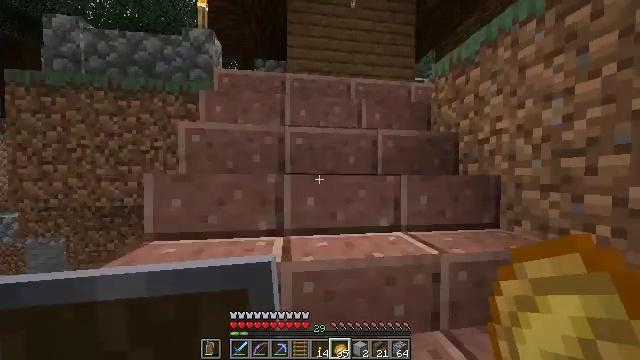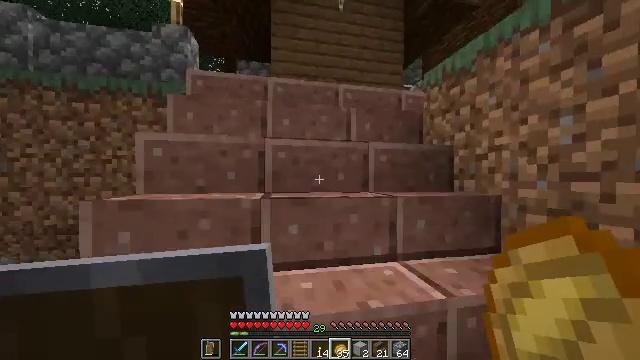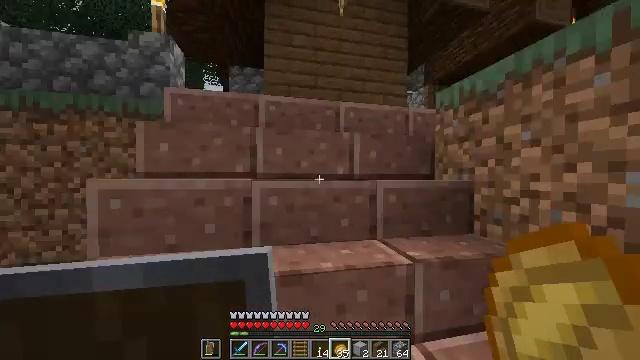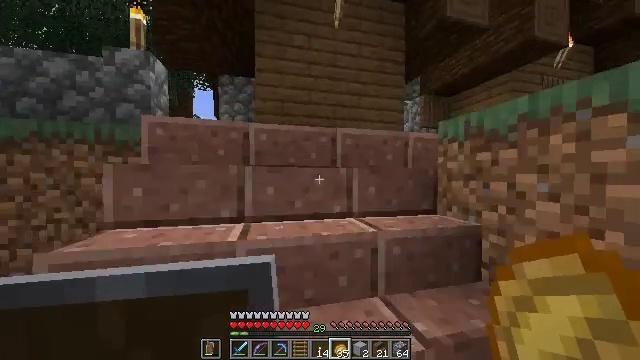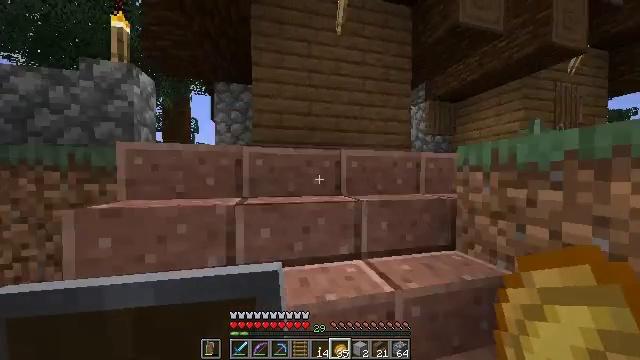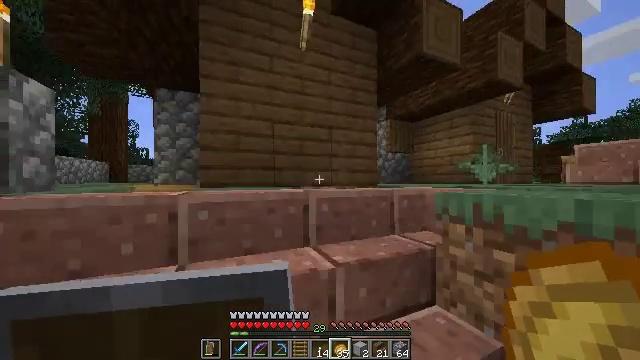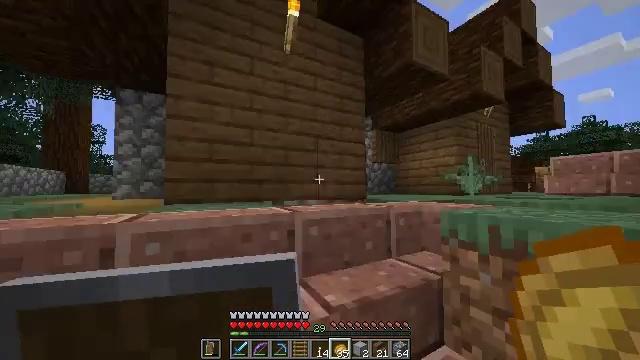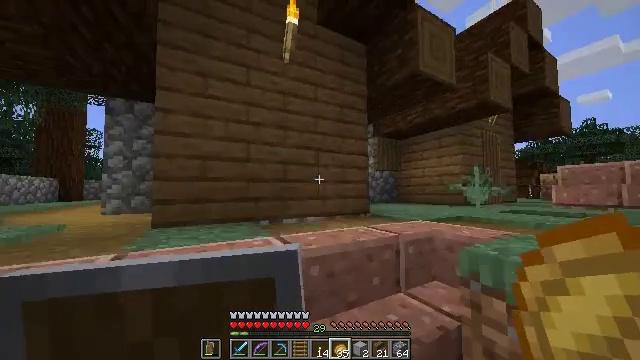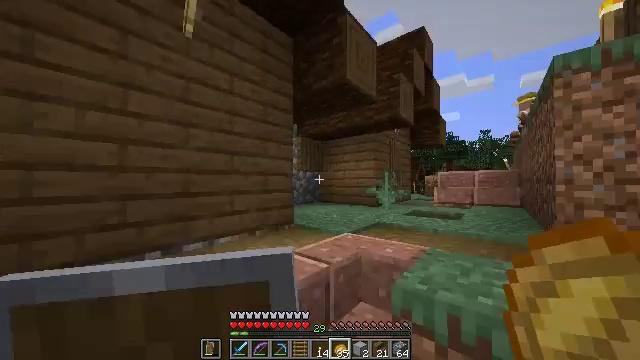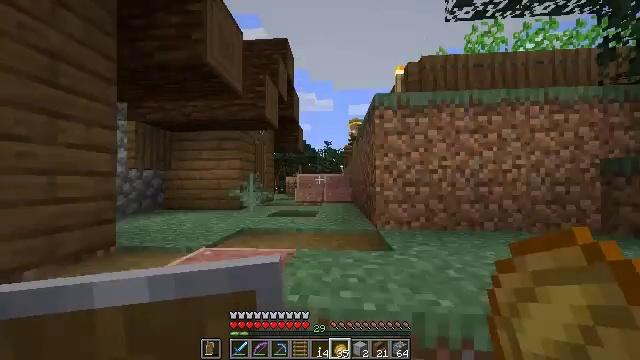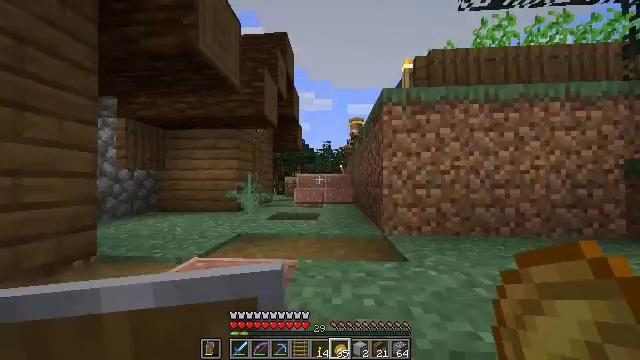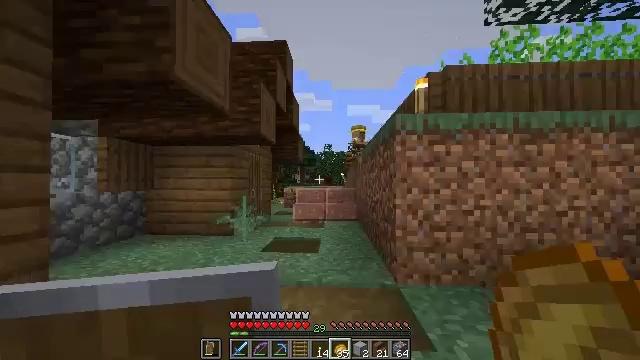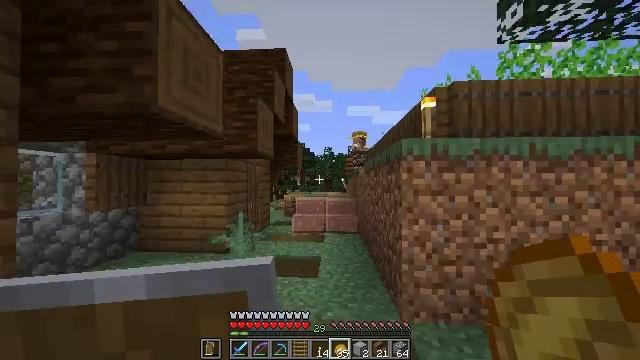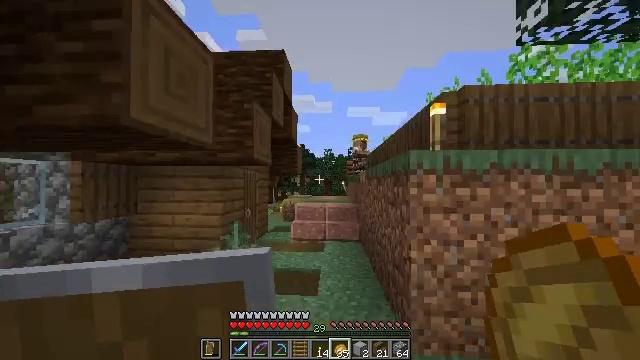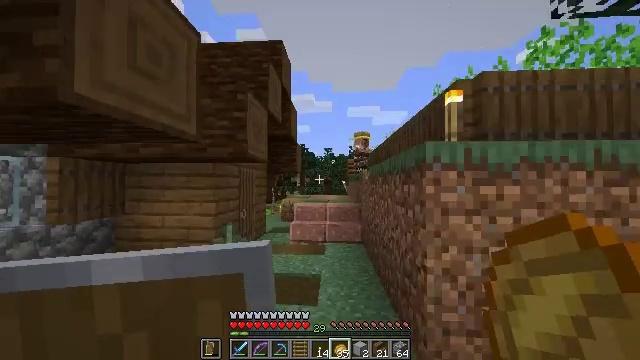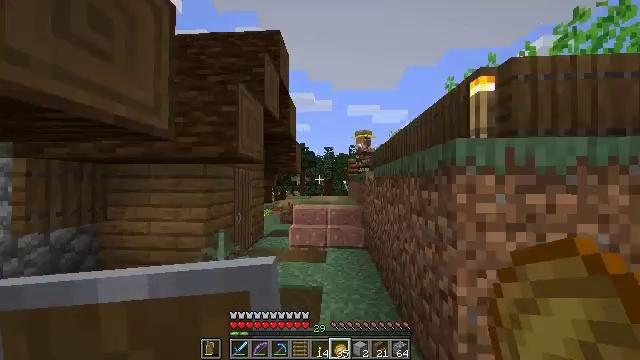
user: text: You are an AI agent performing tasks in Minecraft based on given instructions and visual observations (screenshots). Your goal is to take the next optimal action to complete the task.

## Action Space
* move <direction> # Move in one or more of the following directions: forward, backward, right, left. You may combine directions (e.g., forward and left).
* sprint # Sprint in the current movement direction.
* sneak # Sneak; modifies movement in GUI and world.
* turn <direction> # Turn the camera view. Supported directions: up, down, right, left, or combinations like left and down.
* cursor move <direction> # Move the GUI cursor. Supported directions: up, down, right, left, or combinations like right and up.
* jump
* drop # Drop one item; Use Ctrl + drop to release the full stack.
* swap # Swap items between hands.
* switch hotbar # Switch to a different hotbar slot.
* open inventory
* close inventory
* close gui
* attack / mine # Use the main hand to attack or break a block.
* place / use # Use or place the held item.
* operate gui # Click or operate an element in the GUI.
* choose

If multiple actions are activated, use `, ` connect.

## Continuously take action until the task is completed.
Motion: motion action
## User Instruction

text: Break down the cobblestone wall to collect it.
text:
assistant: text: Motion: move forward, turn right
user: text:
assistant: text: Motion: move forward
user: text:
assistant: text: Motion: move forward, turn right
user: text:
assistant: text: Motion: move forward
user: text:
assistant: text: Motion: move forward, turn right and up
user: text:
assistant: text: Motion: move forward, turn right and up
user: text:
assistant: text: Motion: move forward
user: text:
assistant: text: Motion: move forward, turn right and down
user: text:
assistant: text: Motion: move forward, turn right
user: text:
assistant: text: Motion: move forward
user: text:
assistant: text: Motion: move forward
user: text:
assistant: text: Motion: move forward
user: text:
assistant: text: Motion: move forward, sprint
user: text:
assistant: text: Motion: move forward, sprint
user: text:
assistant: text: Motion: move forward
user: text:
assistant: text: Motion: move forward
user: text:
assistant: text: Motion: move forward, jump
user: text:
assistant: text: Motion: move forward, jump
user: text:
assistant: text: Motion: move forward, jump
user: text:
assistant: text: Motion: move forward
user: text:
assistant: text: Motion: move forward, turn right
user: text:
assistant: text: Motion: move forward
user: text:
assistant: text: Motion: move forward
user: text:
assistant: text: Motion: move forward
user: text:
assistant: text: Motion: move forward
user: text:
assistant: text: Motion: move forward
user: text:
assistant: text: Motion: move forward
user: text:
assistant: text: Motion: move forward
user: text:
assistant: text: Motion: move forward
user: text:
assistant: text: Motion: move forward